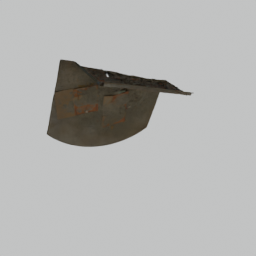
Label: architecture